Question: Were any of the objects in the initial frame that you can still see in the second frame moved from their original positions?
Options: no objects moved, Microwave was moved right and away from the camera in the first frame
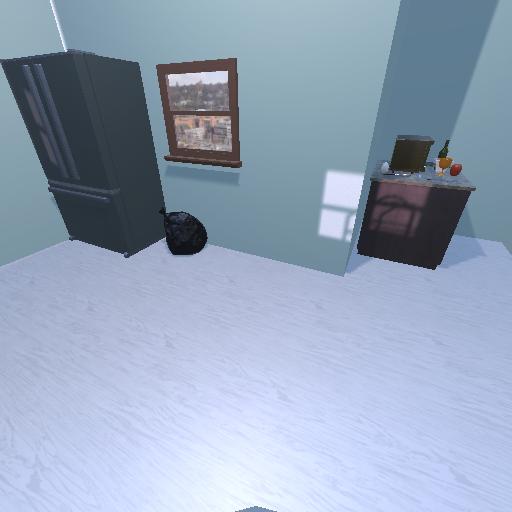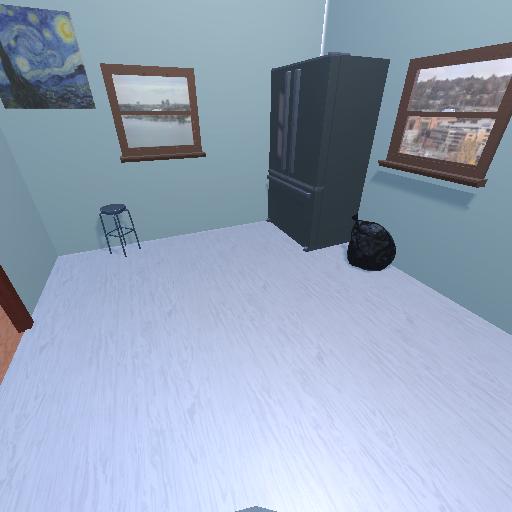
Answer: no objects moved